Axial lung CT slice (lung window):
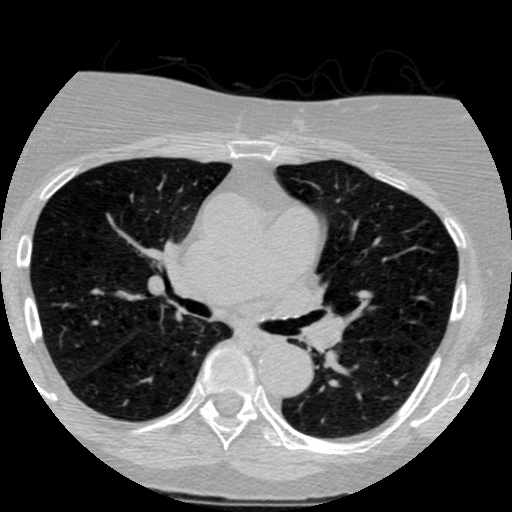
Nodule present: no